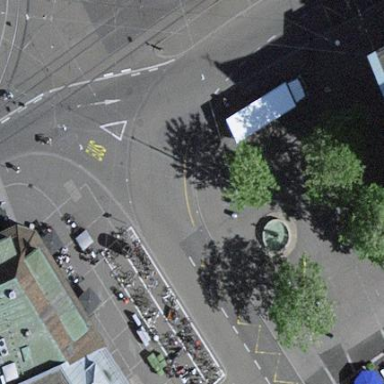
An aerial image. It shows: Bicycle parking facility.